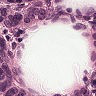
Metastatic tissue present: yes